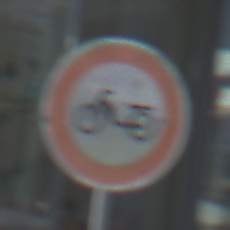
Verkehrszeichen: VerbotMofas
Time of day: MorningAfternoon
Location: Outdoor (Urban)
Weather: PartlyCloudy
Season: NotSpecified
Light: Natural